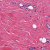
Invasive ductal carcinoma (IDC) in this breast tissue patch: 0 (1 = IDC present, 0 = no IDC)